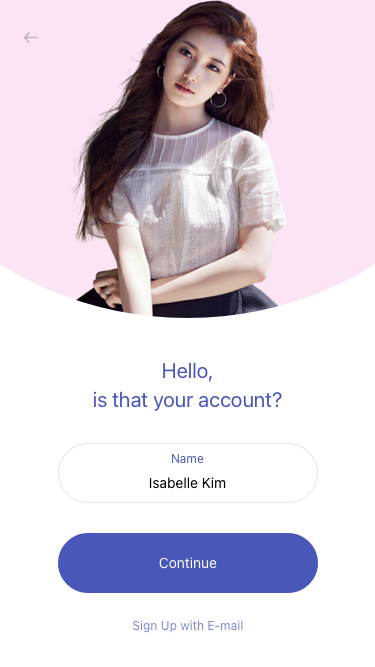
Text in this UI design:
Hello,
is that your account?
Isabelle Kim
Name
Sign Up with E-mail